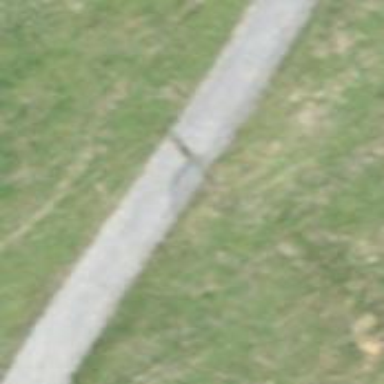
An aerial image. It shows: Well-maintained track road with grade 1 tracktype.